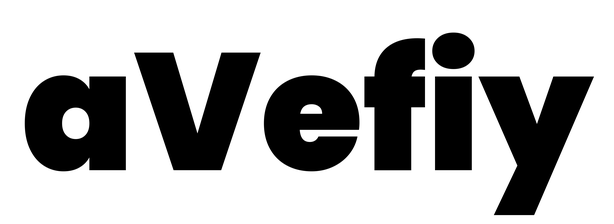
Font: Poppins-Black